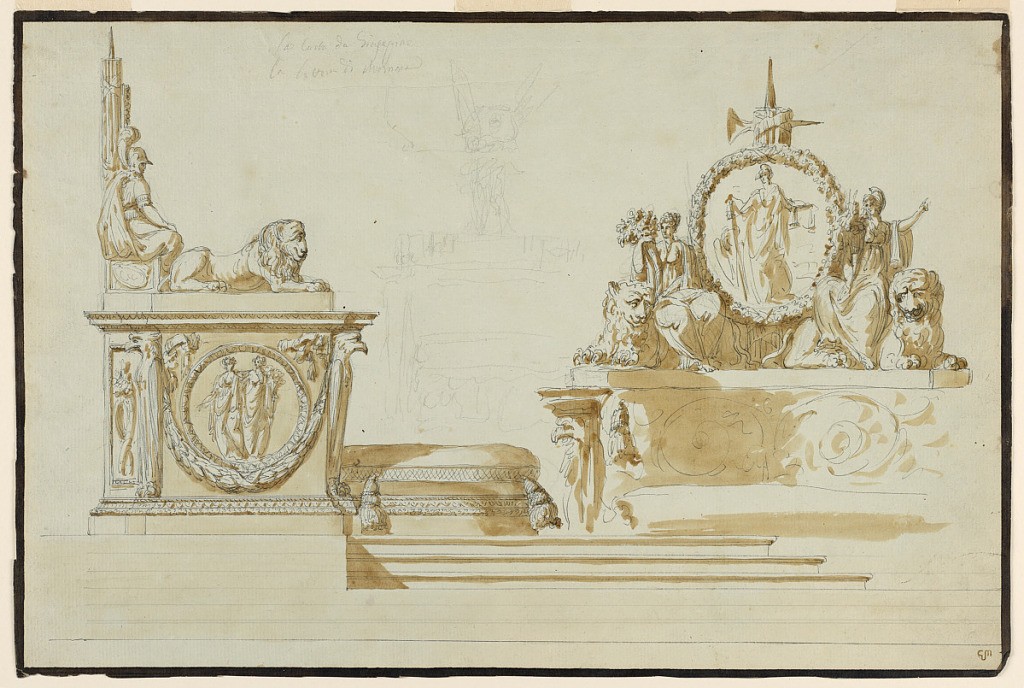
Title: Throne
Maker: Giuseppe Barberi, Italian, 1746–1809
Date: ca. 1810
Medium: Pen and brown ink, brush and brown wash on blued-white paper, lined
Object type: Drawing
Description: At left: a side view. Standing on a platform. The bottom part is formed like a pedestal, showing a medallion with two female figures, over a festoon; eagles stand at the corners. A panel recedes at left. A lion crouches on top. The top of the rear is to show fasces between two seated figures. At right: an elevation of the back. Women with cornucopias, seated upon crouching lions, are suggested on top of the curved back; they flank a medallion with a figure symbolizing the Republic. Broad dark brown stripes along the edges.